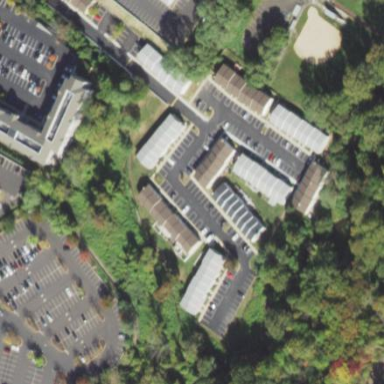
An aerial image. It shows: Condominium in residential area.